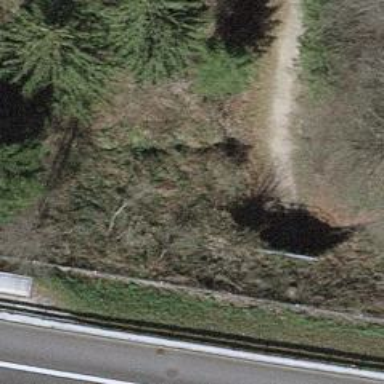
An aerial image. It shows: Footway passing through tunnel.